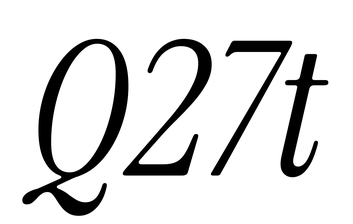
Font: InstrumentSerif-Italic